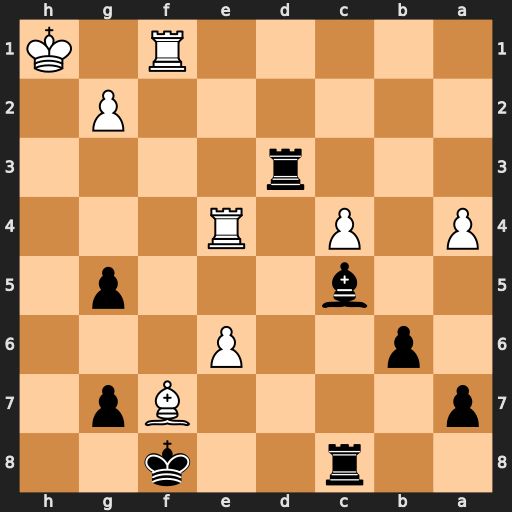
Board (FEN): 2r2k2/p4Bp1/1p2P3/2b3p1/P1P1R3/3r4/6P1/5R1K
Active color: b
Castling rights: -
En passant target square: -
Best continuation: Ke7 Bh5 Rh8 g4 g6 Rf7+ Ke8